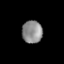
Tissue: lung
Cell type: Epithelial cells
Senescence score: 0.1858
Nuclear area (px): 449
Mean DAPI intensity: 139.866